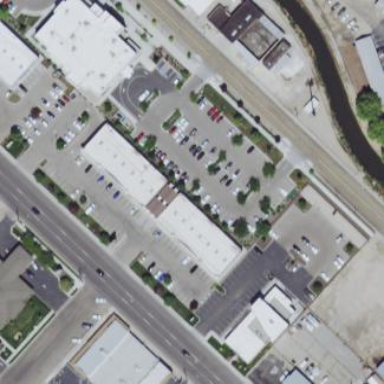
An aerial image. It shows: Retail building.